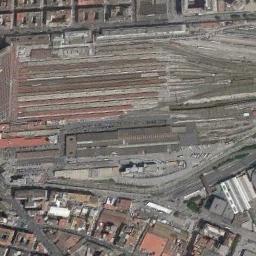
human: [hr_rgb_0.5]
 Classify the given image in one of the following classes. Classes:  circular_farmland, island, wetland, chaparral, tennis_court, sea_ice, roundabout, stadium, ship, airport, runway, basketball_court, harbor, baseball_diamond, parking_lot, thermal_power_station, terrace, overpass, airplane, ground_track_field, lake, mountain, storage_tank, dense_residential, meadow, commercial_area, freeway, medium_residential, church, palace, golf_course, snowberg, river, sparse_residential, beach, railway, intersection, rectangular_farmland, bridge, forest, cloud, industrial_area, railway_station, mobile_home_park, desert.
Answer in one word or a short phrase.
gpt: railway_station